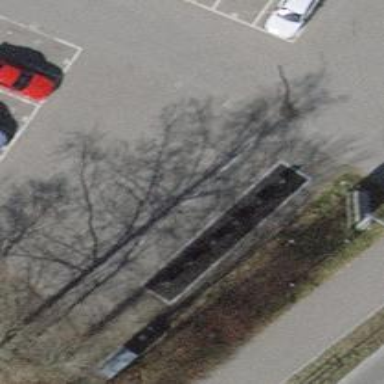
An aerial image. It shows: Recycling container for recycling.